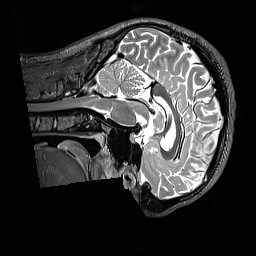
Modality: T2w
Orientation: sagittal
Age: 25
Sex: male
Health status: healthy
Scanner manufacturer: siemens
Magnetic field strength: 3 T
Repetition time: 3.2 s
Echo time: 0.568 s